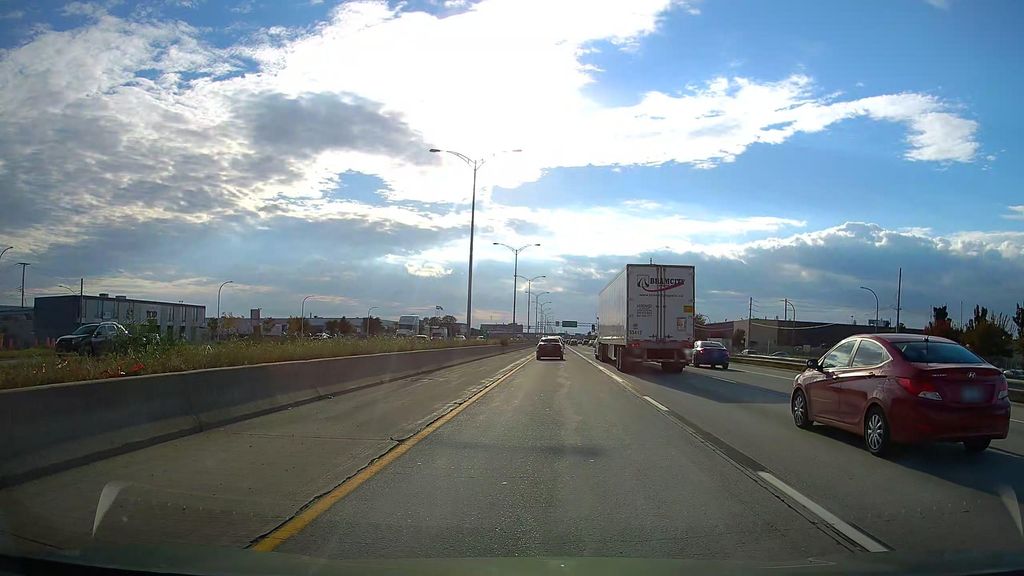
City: montreal